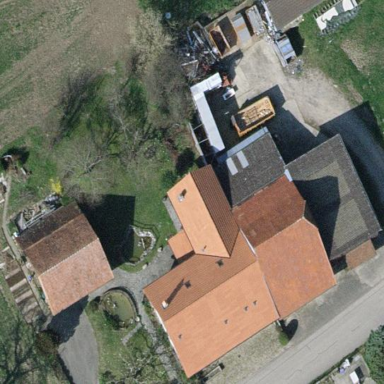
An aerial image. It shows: Farmyard area.